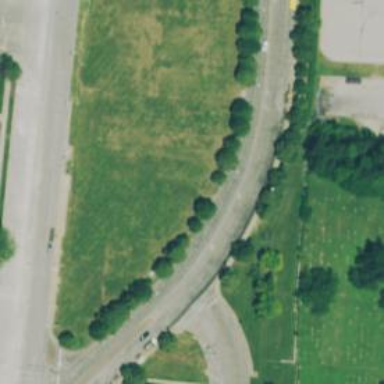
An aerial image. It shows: Road with dash markings.